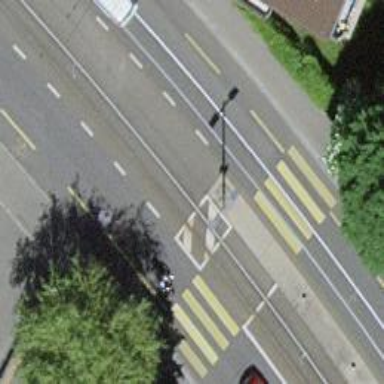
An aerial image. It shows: Tram level crossing on the railway.